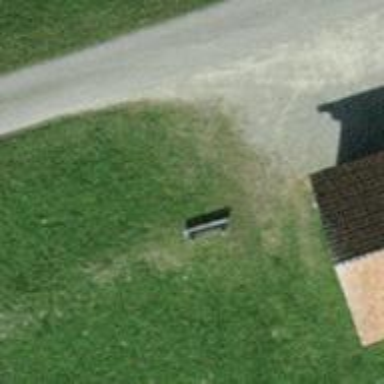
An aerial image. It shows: Bench for seating.